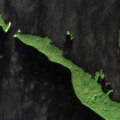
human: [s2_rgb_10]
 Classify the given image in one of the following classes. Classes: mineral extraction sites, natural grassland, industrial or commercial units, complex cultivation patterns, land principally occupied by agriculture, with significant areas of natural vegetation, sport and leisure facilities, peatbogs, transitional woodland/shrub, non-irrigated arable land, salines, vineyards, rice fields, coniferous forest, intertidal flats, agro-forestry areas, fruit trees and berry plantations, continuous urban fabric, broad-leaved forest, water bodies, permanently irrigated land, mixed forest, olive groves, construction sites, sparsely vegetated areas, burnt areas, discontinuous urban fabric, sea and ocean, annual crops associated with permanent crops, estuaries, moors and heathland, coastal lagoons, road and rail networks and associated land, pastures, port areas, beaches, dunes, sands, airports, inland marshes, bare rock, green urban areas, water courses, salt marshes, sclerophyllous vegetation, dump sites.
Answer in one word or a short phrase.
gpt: coniferous forest, mixed forest, water bodies